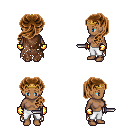
a pixel art fantasy rpg character, female body template, human, dark skin, brown tattered cape, white pants, brown princess hairstyle, gold tiara, gold gloves, dagger, four views (front, back, left, right), 2x2 character sprite sheet, small pixel art, hard edges, no anti-aliasing